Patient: sex M, age 71
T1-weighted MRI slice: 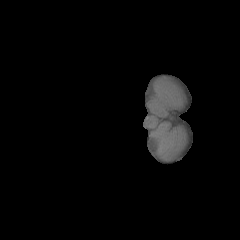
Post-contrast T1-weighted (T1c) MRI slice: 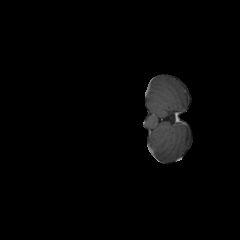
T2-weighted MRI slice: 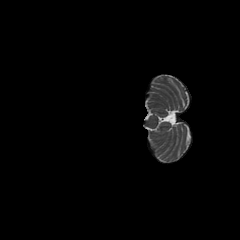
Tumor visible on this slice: no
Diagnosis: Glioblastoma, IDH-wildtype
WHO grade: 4